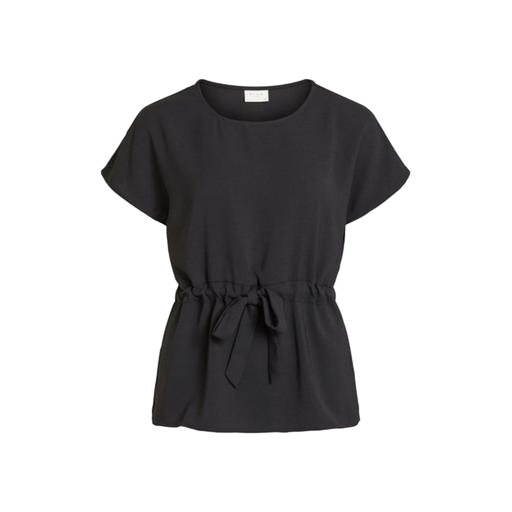
tied waist top and capped sleeves, black belted t-shirt, black short-sleeved blouse, white background